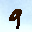
Label: 9